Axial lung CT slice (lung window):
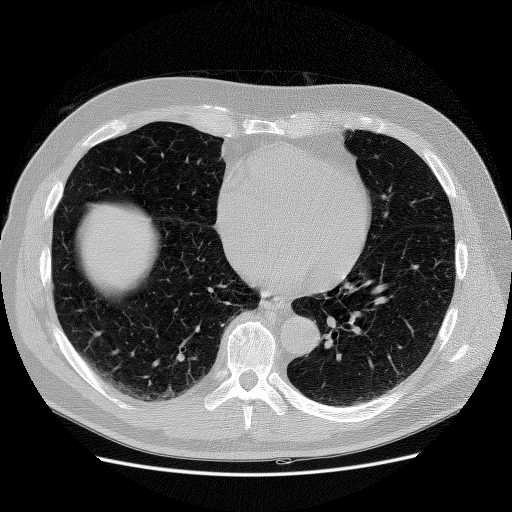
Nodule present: no